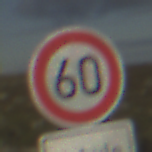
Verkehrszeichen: Geschwindigkeit60
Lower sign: HinweisDurchVerbaleAngabe8
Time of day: SunriseSunset
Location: Outdoor (Nature)
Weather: PartlyCloudy
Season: NotSpecified
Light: Natural